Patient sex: M
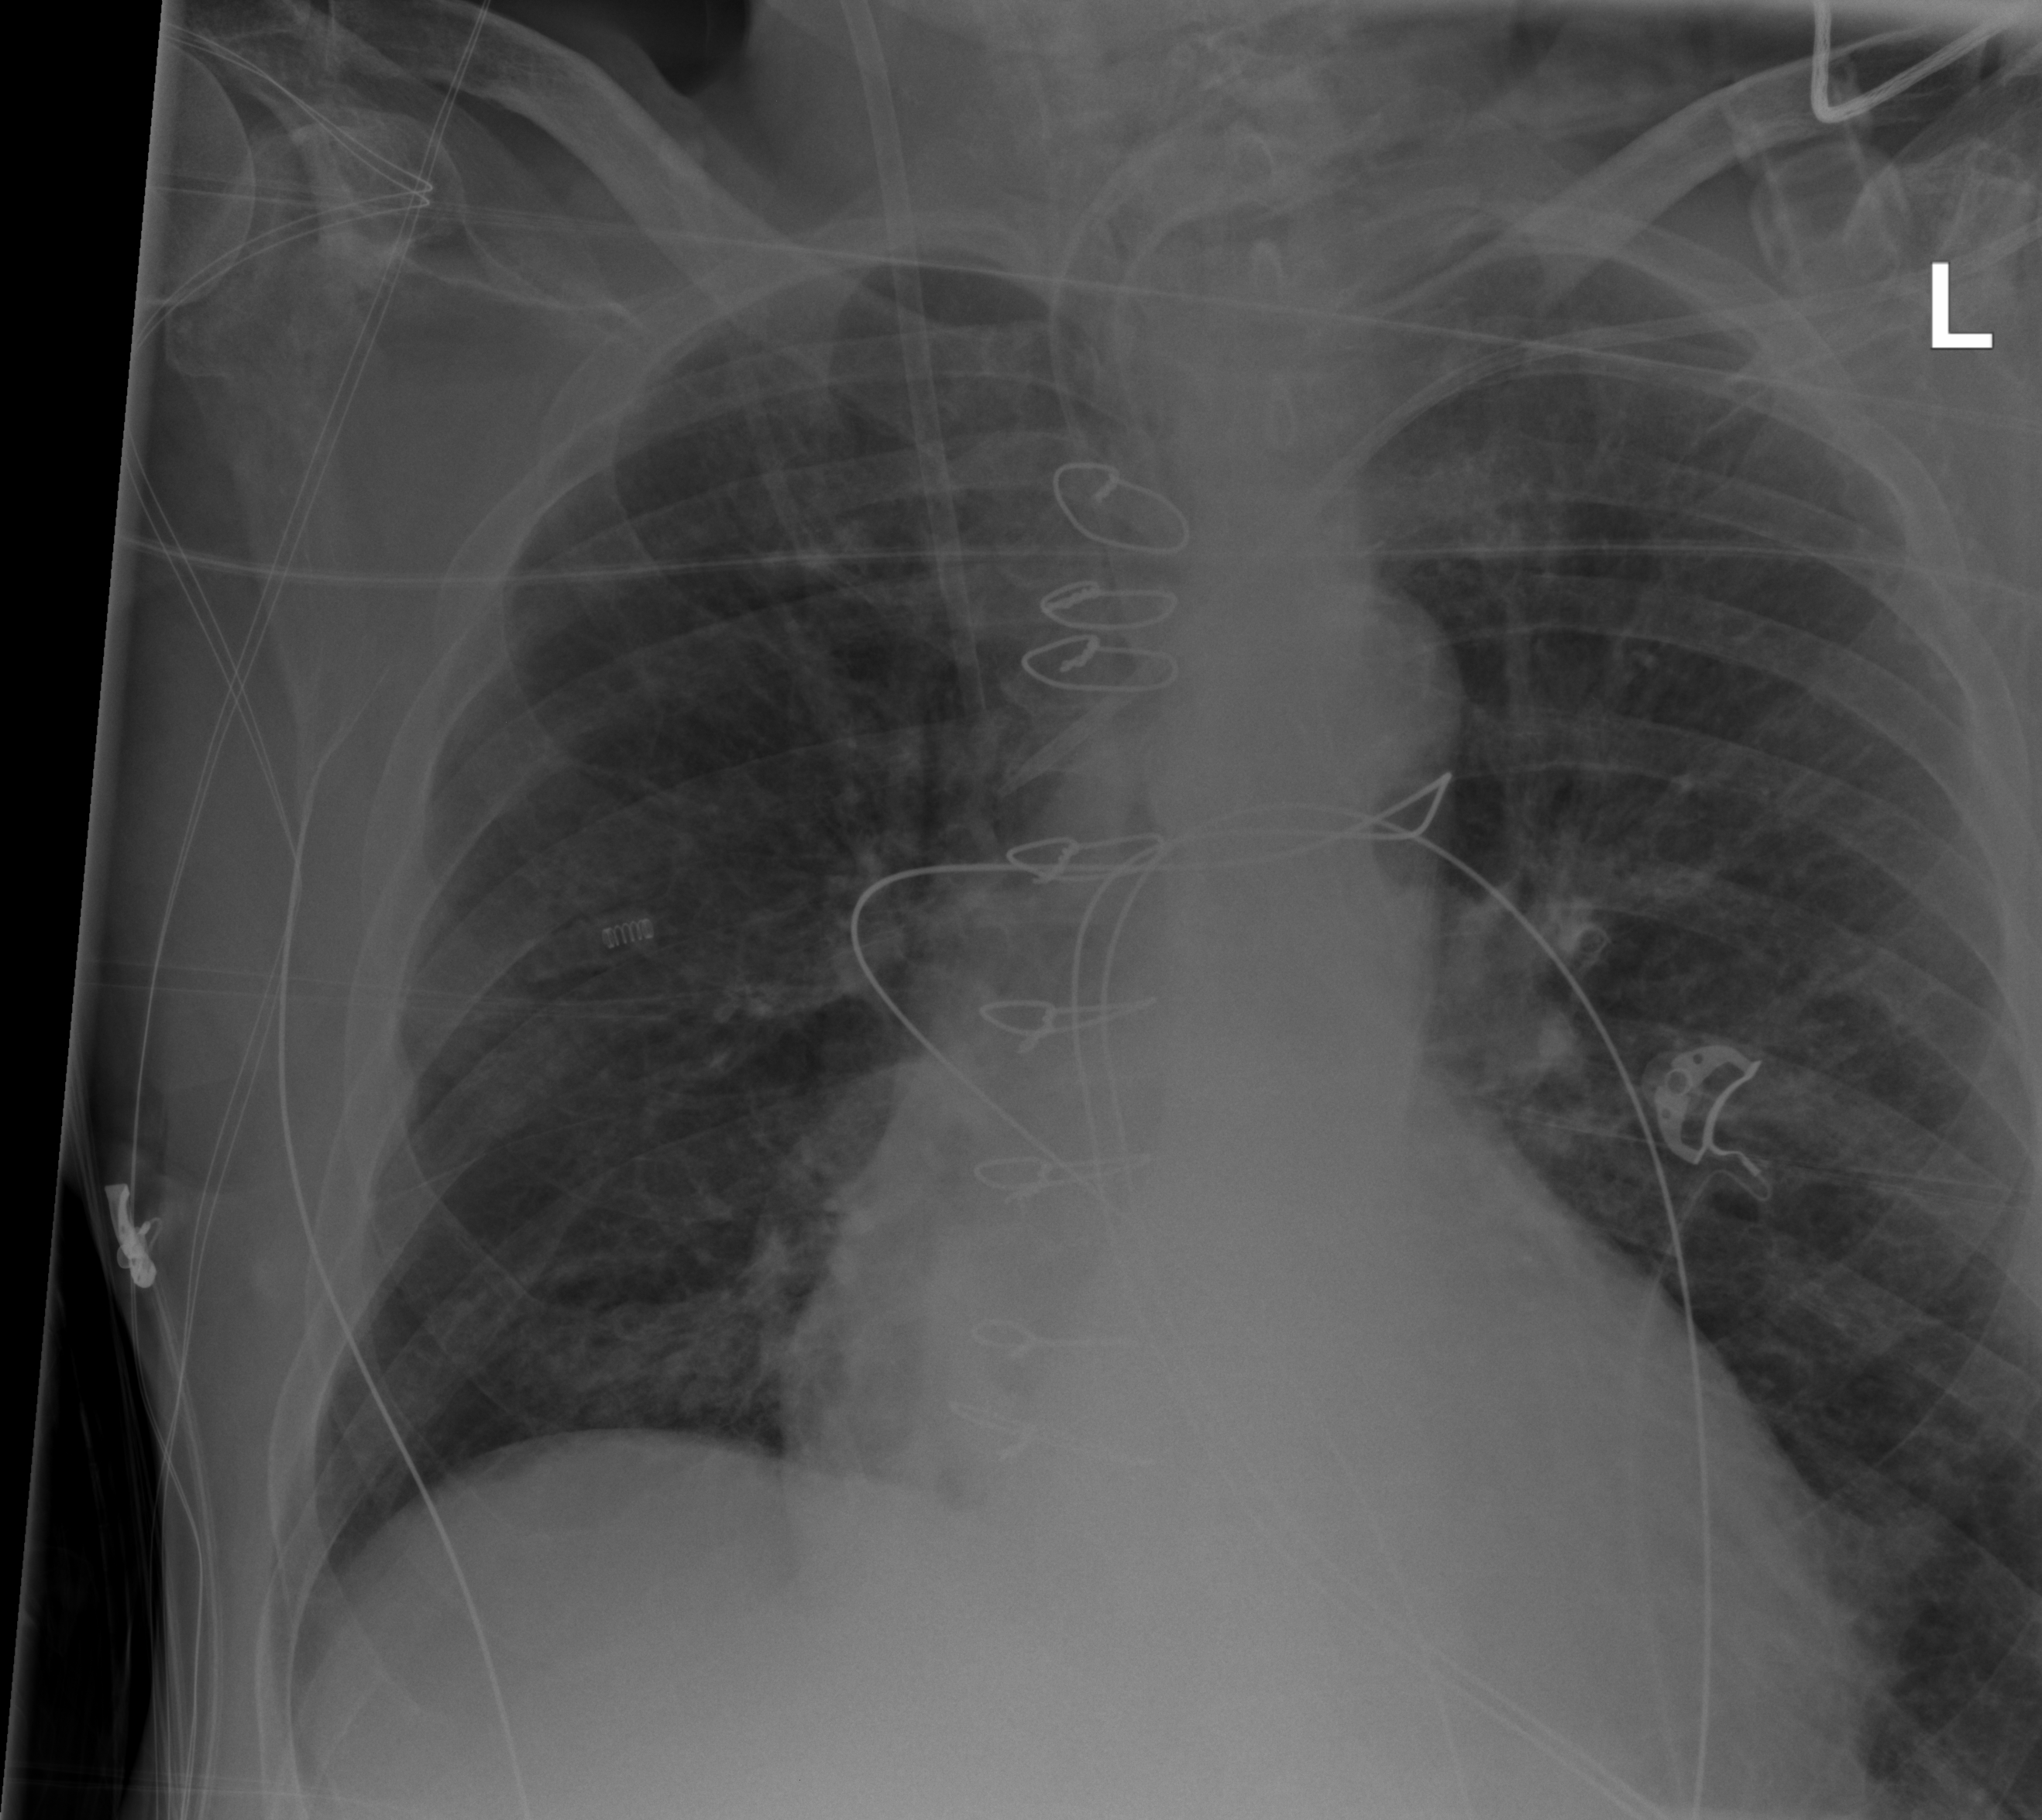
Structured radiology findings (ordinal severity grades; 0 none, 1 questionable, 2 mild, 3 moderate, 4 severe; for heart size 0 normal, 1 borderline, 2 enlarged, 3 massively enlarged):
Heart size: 2
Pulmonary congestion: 1
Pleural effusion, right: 0
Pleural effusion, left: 0
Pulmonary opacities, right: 0
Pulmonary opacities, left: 0
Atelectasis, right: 0
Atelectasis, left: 0